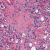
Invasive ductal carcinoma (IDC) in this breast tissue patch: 1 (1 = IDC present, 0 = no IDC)